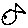
Label: fish